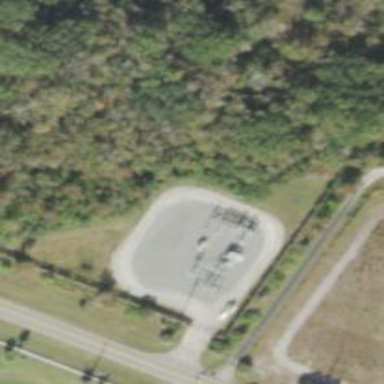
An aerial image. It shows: Outdoor distribution level power substation.